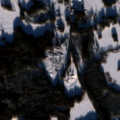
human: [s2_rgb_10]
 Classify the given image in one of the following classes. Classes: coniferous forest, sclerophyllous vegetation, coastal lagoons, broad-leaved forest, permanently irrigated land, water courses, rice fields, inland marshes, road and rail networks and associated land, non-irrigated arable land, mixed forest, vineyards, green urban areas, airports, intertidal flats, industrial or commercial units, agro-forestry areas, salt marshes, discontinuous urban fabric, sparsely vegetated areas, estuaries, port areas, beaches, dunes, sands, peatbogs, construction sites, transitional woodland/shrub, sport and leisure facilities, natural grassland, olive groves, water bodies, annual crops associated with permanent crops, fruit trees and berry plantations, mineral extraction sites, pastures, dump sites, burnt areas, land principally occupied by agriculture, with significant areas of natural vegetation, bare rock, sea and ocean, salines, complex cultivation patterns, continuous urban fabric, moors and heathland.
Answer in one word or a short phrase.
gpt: land principally occupied by agriculture, with significant areas of natural vegetation, coniferous forest, mixed forest, water bodies